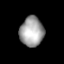
Tissue: lung
Cell type: Epithelial cells
Senescence score: 0.2228
Nuclear area (px): 690
Mean DAPI intensity: 162.362